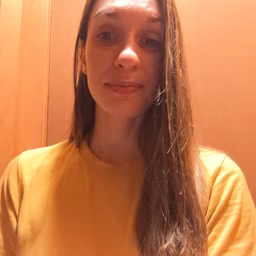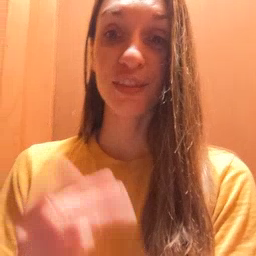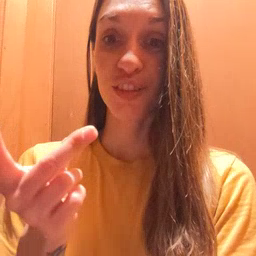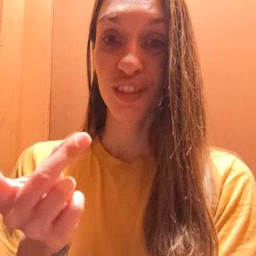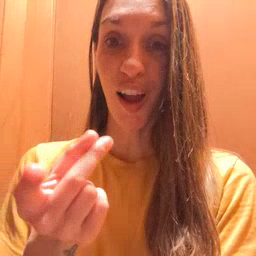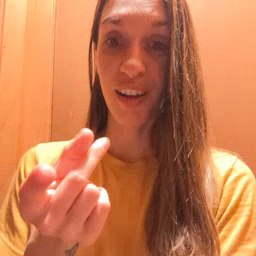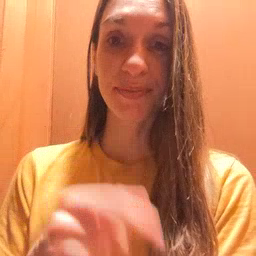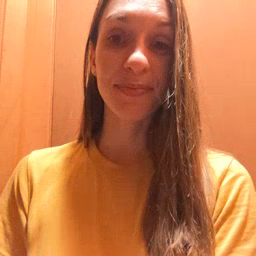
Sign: dog